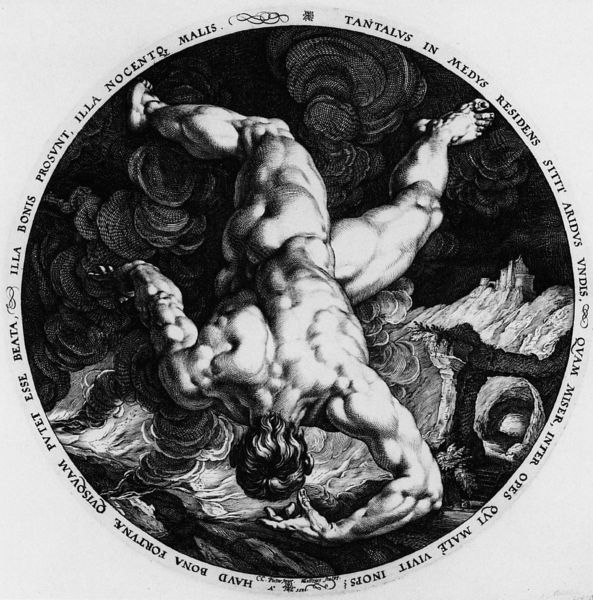
Titel: The four Falling Disgracers: Tantalus
Künstler: Hendrik Goltzius
Institution: Amsterdam, Rijksmuseum, Rijksprentenkabinet
Schlagwörter: kopf, mann, nackt, wolken, rücken, rund, beine, schrift, graphik, kraft, muskeln, muskulös, tusche, fuss, medaillon, groß, radierung, stich, schwarzweiß, muskel, medaille, stärke, verrenkung, verrenkt, kopfüber, qualen, tantalus, tantalus t.qualen durst, tantalos